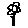
Label: flower